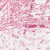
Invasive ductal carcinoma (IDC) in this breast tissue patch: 0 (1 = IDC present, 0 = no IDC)